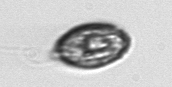
Label: Katodinium_or_Torodinium